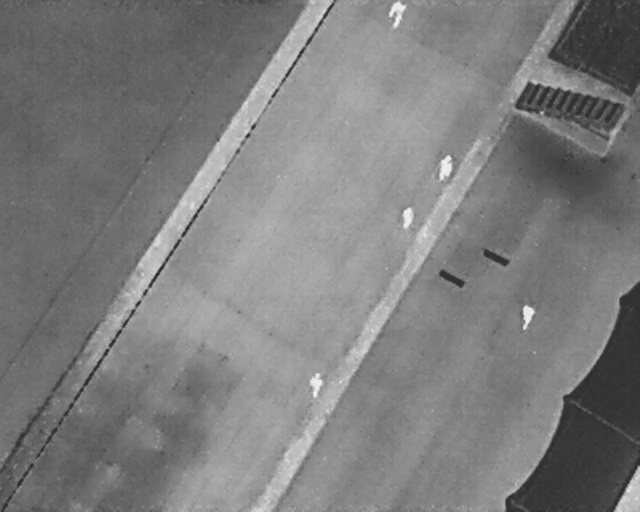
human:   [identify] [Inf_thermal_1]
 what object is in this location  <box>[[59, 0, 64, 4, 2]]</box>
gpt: <ref>1 large person at the top</ref>

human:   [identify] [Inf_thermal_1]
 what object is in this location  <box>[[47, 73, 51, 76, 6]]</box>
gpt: <ref>1 large person at the bottom</ref>

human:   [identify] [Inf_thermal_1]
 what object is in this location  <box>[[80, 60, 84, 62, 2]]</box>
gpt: <ref>1 large person at the right</ref>